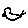
Label: bird